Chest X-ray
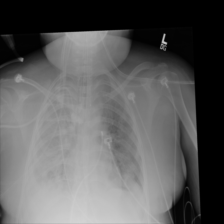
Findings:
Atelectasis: positive
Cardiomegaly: negative
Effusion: positive
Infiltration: positive
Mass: negative
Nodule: negative
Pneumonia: negative
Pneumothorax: negative
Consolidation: negative
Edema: positive
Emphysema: negative
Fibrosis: negative
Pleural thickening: negative
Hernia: negative